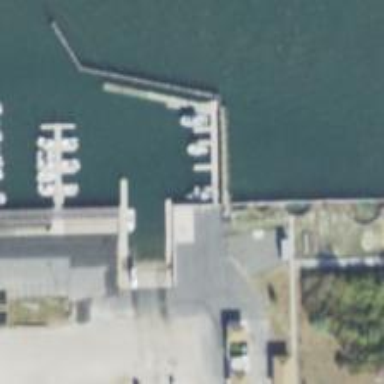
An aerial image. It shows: Slipway on leisure land.